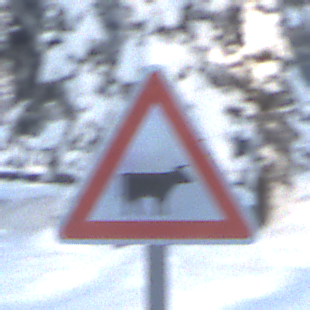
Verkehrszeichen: ViehtriebLinks
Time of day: MorningAfternoon
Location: Outdoor (Nature)
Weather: Clear
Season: Winter
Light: Natural